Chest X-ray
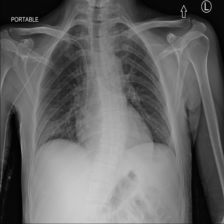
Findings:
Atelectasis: negative
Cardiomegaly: negative
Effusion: negative
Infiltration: negative
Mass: negative
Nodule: negative
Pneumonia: negative
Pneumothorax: negative
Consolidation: negative
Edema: negative
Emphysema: negative
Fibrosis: negative
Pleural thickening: negative
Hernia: negative